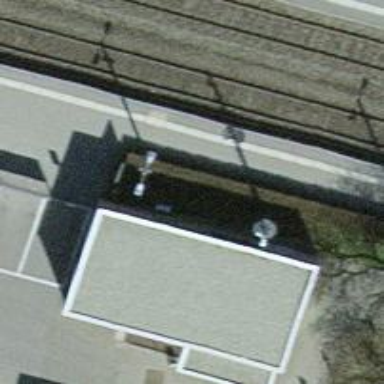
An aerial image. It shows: Public surveillance system.